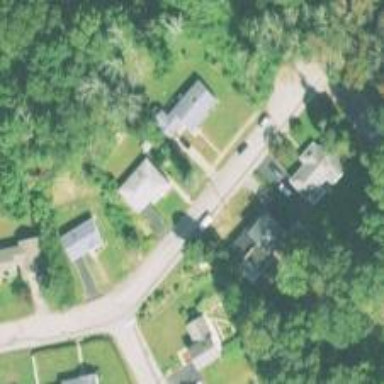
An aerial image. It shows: Residential driveway.